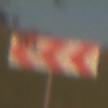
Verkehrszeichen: RichtungstafelnInKurvenGrossRechts
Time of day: SunriseSunset
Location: Outdoor (Nature)
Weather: PartlyCloudy
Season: NotSpecified
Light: Natural